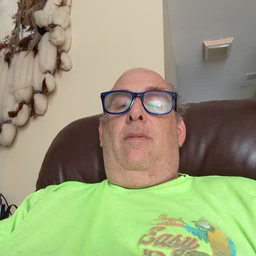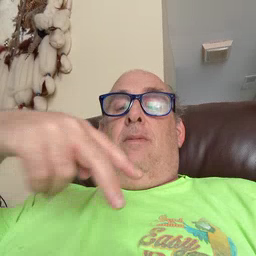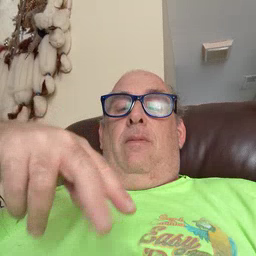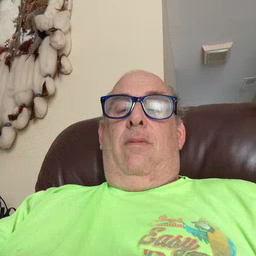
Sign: dance